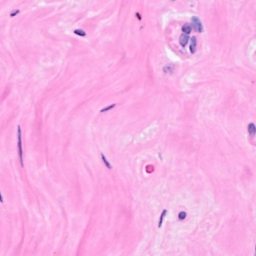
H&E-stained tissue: Breast